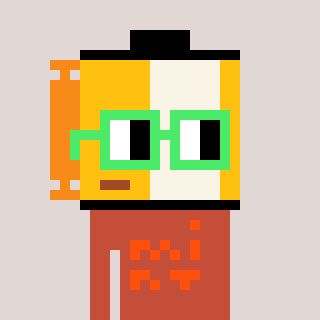
a pixel art character with square light green glasses, a film roll-shaped head and a rust-colored body on a warm background